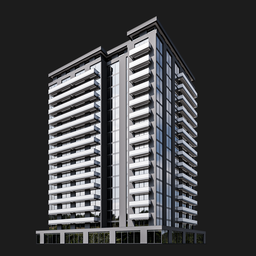
Label: architecture